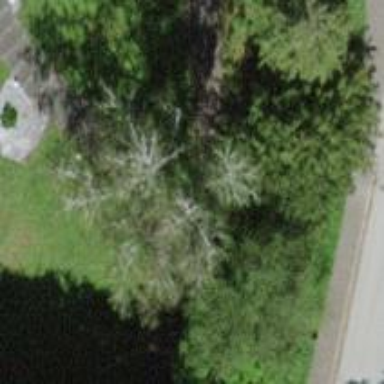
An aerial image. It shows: Broadleaved tree with lush foliage.